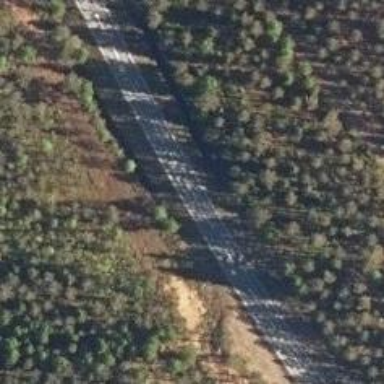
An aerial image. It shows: Asphalt road designated as trunk highway.